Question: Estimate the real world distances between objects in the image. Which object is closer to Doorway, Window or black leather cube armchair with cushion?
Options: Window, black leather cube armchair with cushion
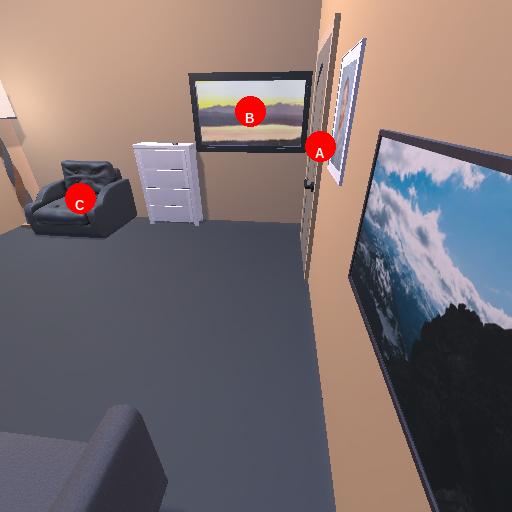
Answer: Window